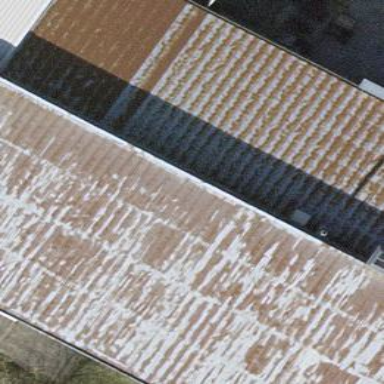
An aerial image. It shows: View of roof of building.